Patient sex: M
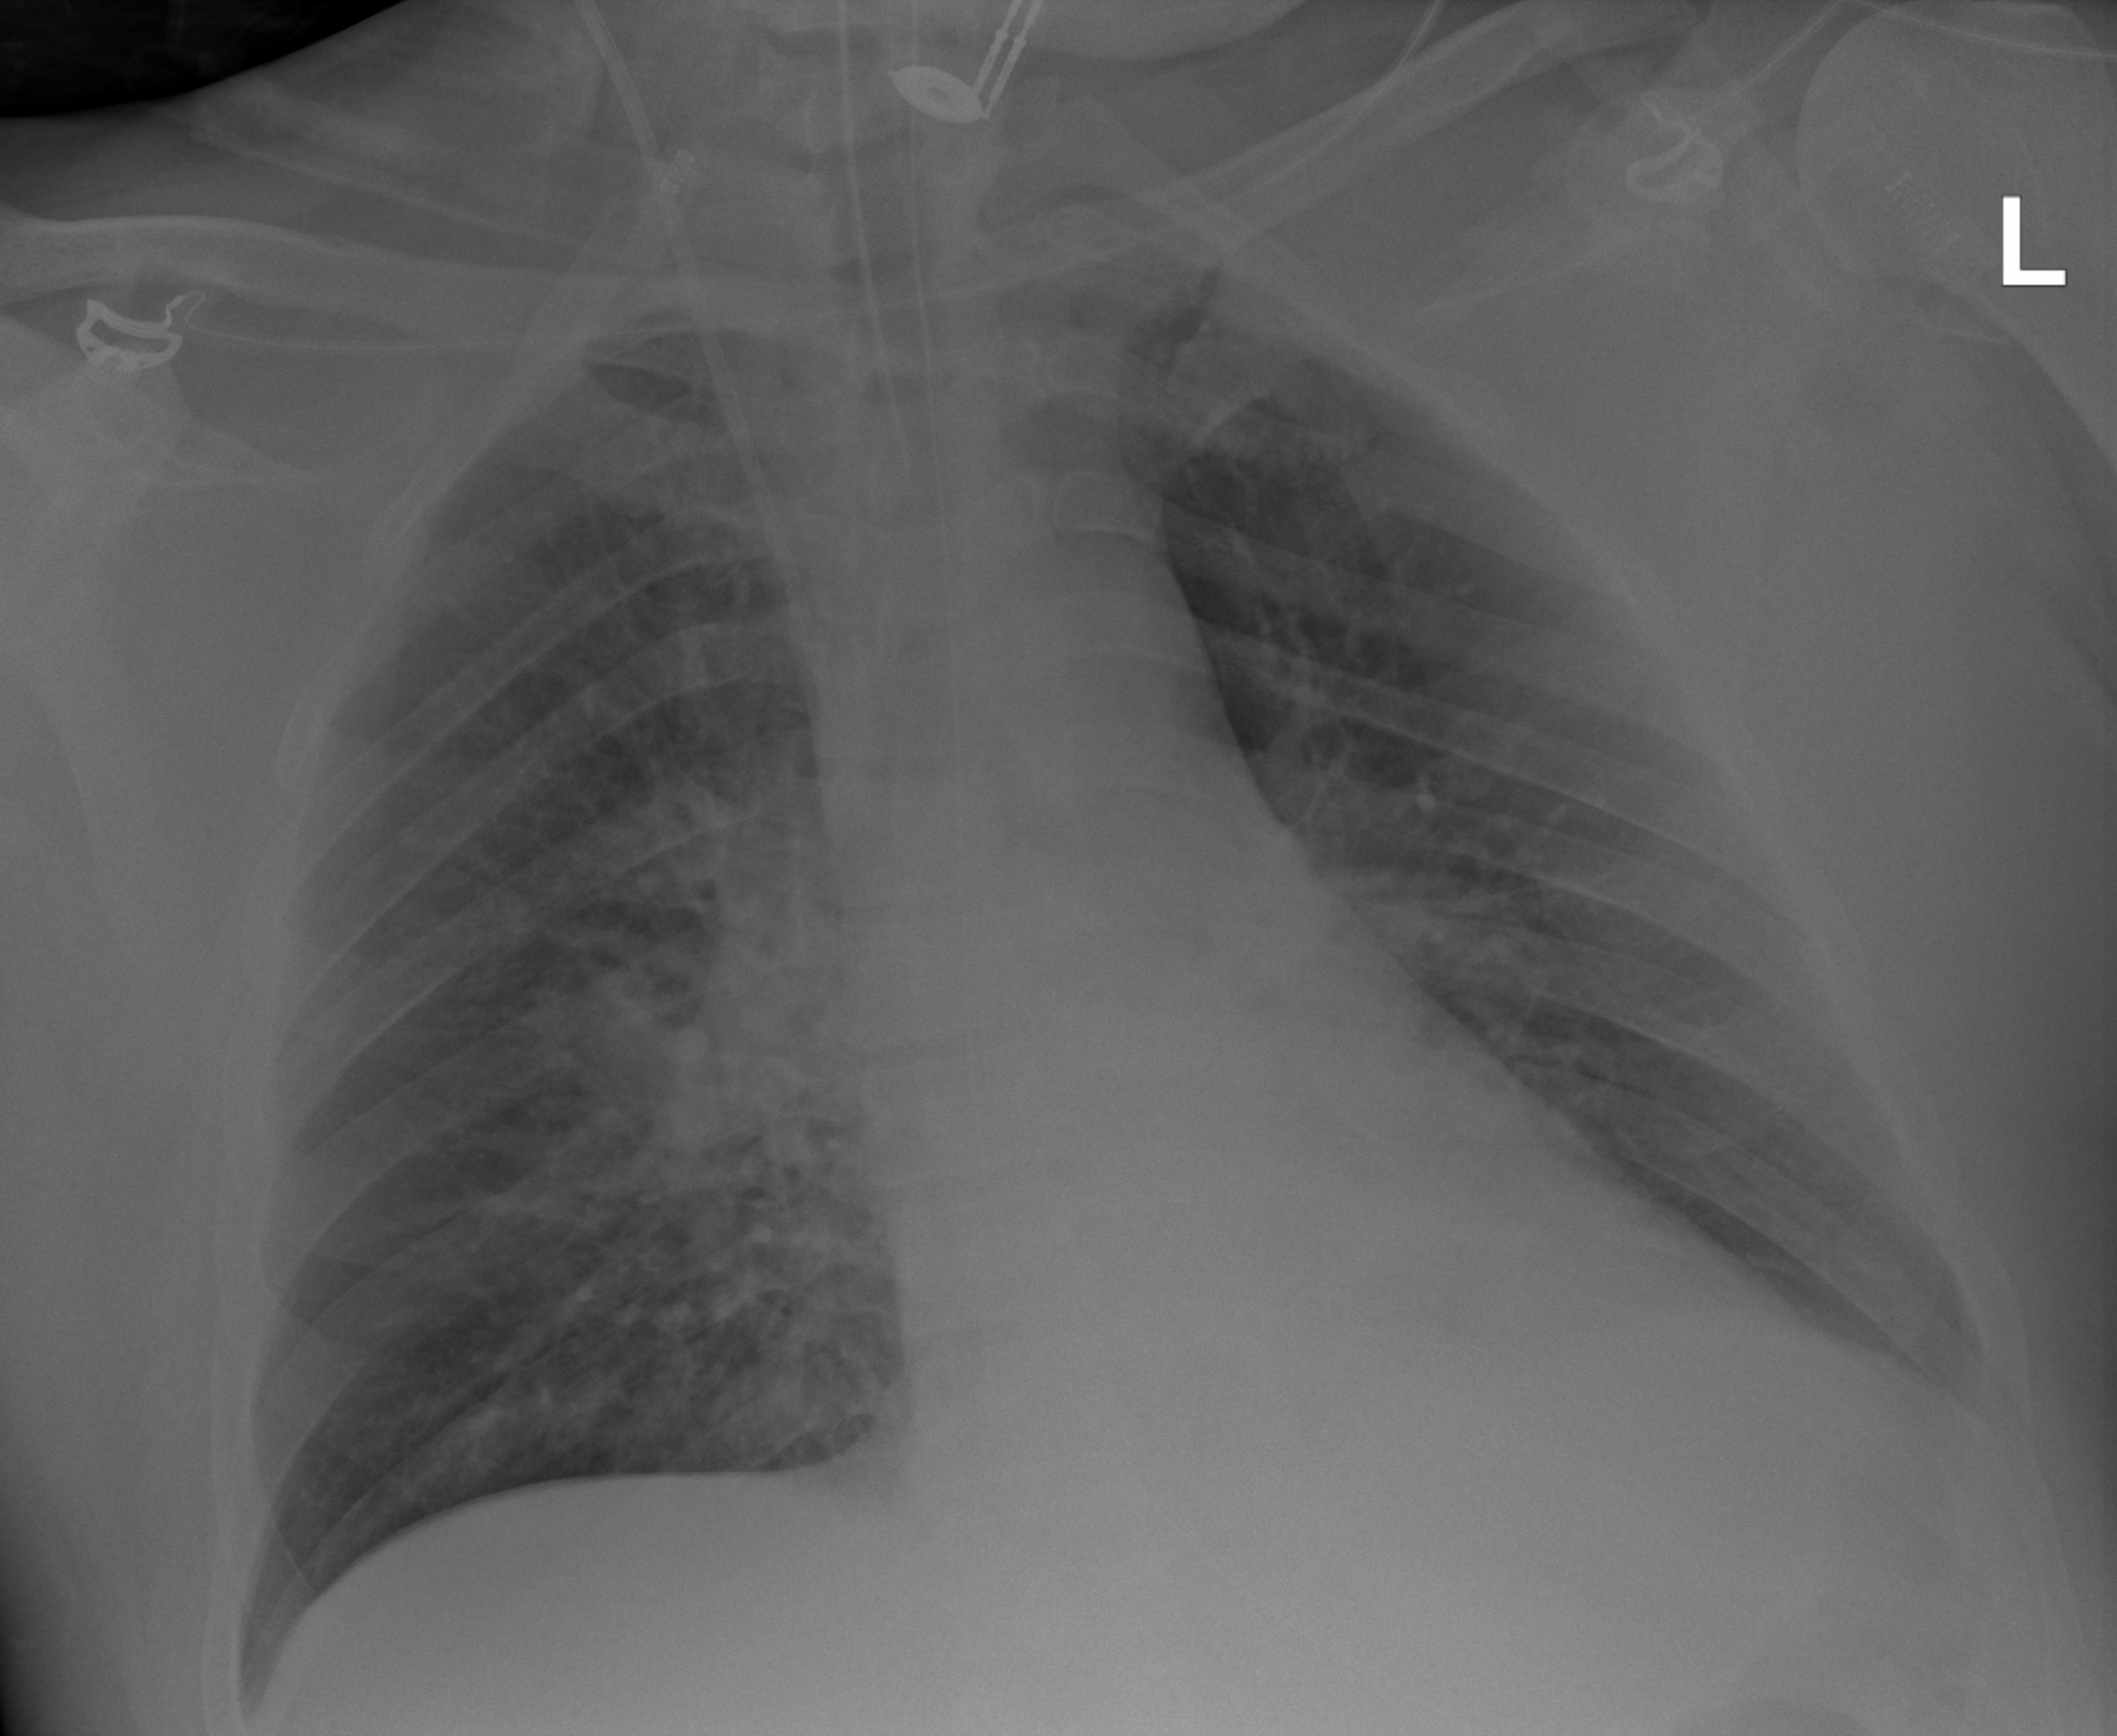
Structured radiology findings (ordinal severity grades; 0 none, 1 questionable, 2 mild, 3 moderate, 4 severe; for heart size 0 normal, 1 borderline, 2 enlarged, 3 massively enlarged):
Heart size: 1
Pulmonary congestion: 2
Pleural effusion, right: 0
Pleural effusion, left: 0
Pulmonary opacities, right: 2
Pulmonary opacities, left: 0
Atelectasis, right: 2
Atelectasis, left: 0